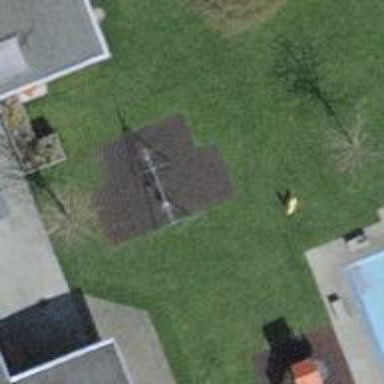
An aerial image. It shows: Playground featuring swings.